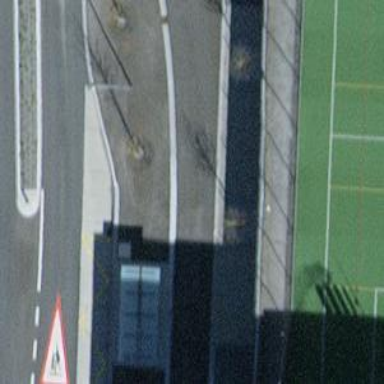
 serving as platform for public transportation."